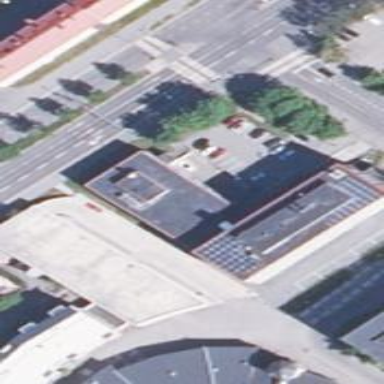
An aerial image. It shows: Hotel building.